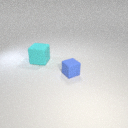
small blue rubber cube to the right of large cyan rubber cube